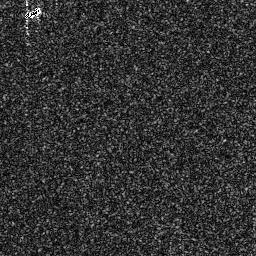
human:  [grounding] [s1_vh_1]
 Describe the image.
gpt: In the satellite image, there is  <ref>1 small ship </ref> <box>[[8, 1, 16, 7, 0]]</box> located at top left.